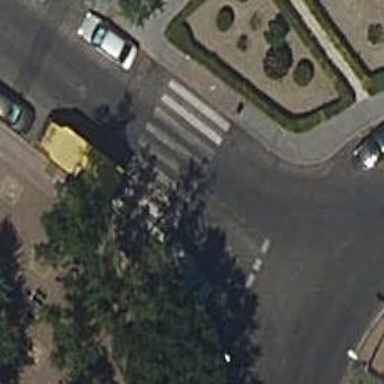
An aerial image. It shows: Zebra crossing on the road.